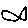
Label: fish